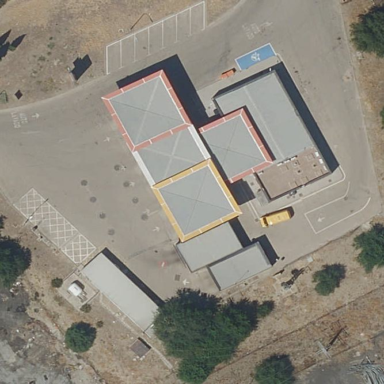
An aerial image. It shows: Services area.